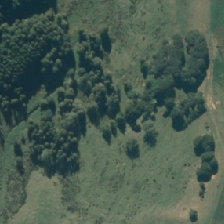
Land cover: indigenous_forest